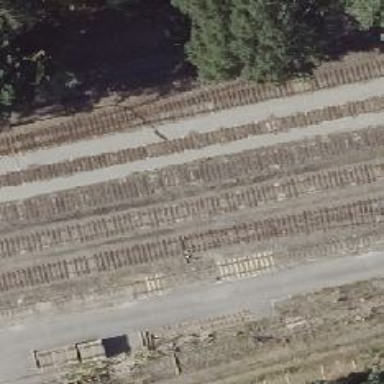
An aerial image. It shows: Railway switch with turnout to the right.